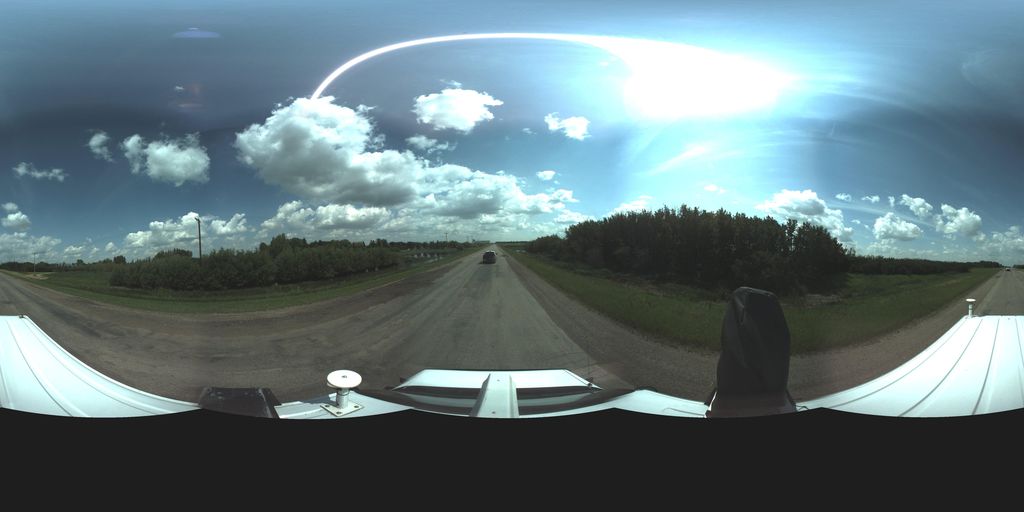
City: saskatoon